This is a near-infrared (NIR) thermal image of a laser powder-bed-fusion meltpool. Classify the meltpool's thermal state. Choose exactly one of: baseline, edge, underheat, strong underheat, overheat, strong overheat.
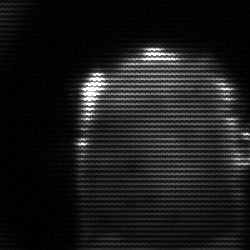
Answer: baseline